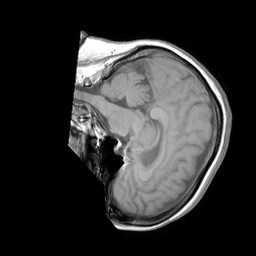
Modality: T1w
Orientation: sagittal
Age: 43
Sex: female
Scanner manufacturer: philips
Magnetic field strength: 3 T
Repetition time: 0.2706 s
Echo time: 0.002303 s